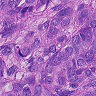
Metastatic tissue present: yes